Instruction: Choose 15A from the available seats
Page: seats
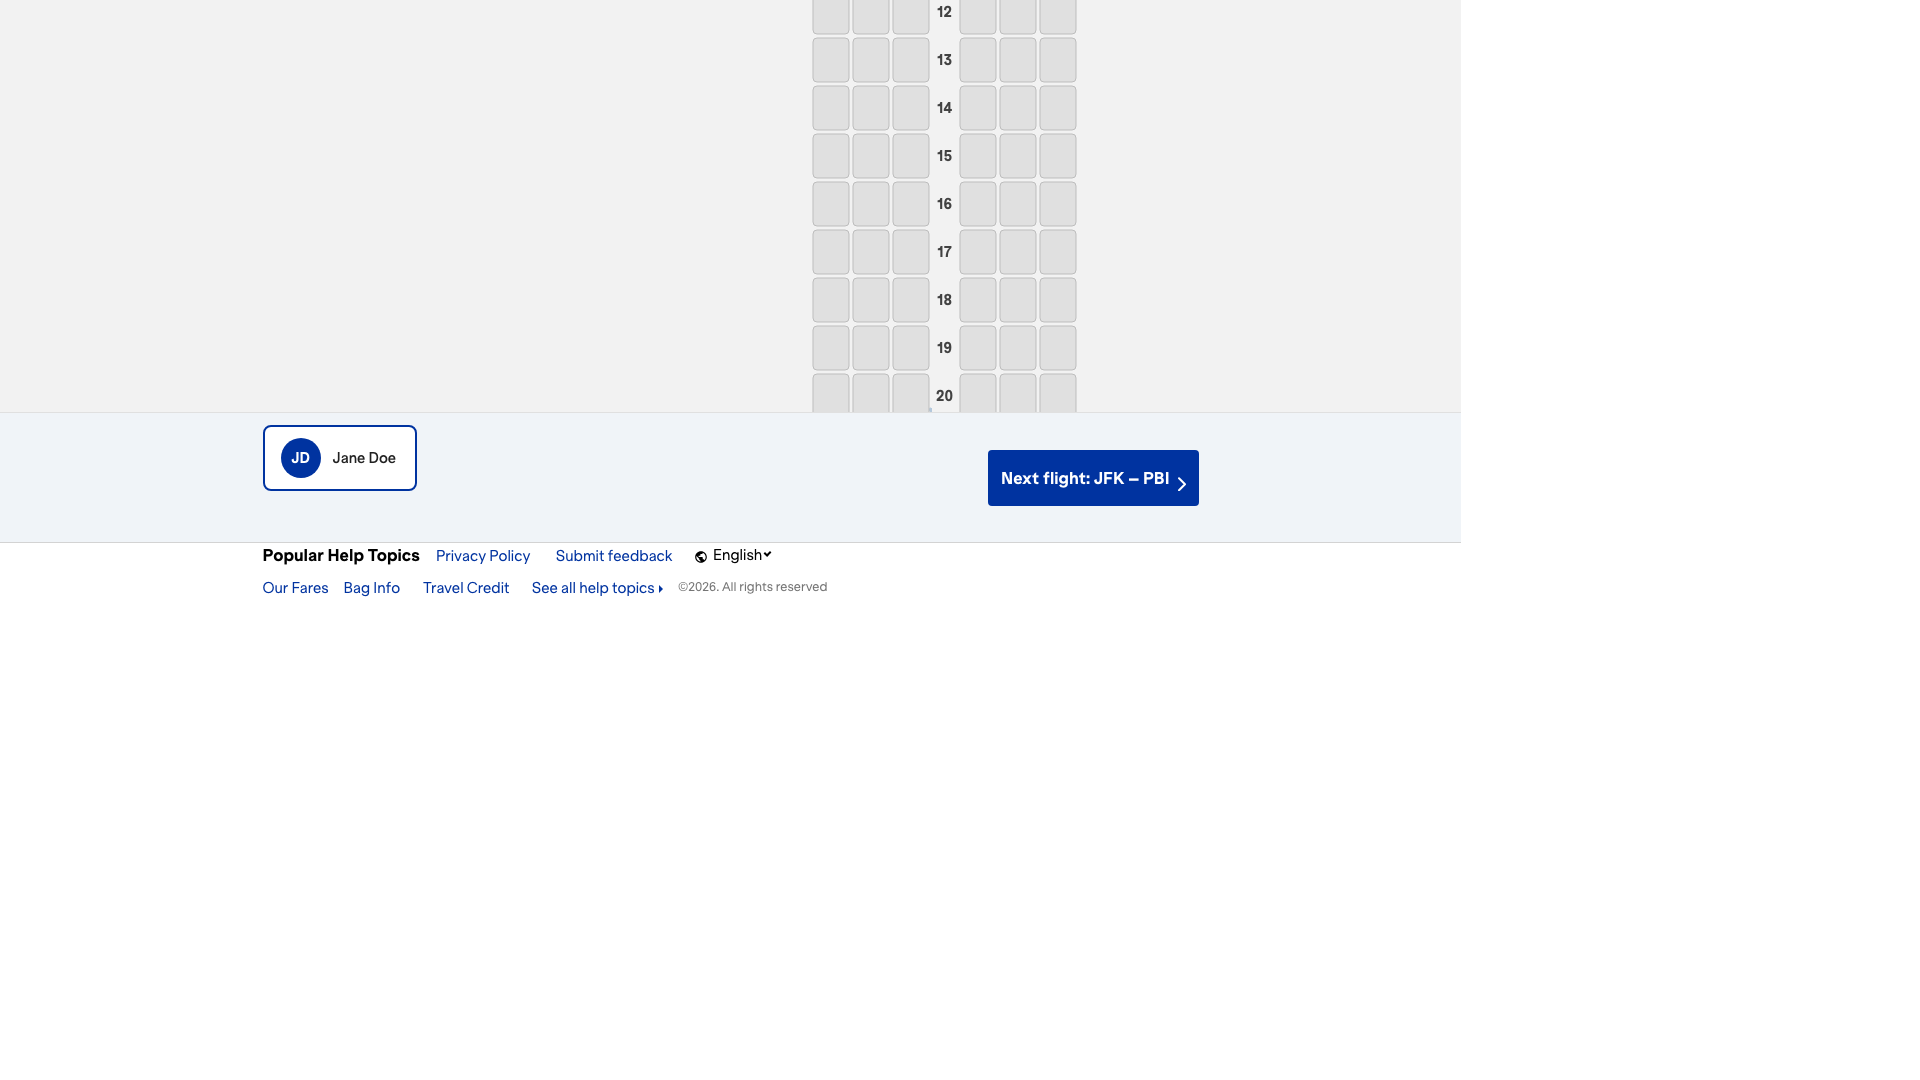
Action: click